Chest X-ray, AP view. Patient: 58 years old, sex M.
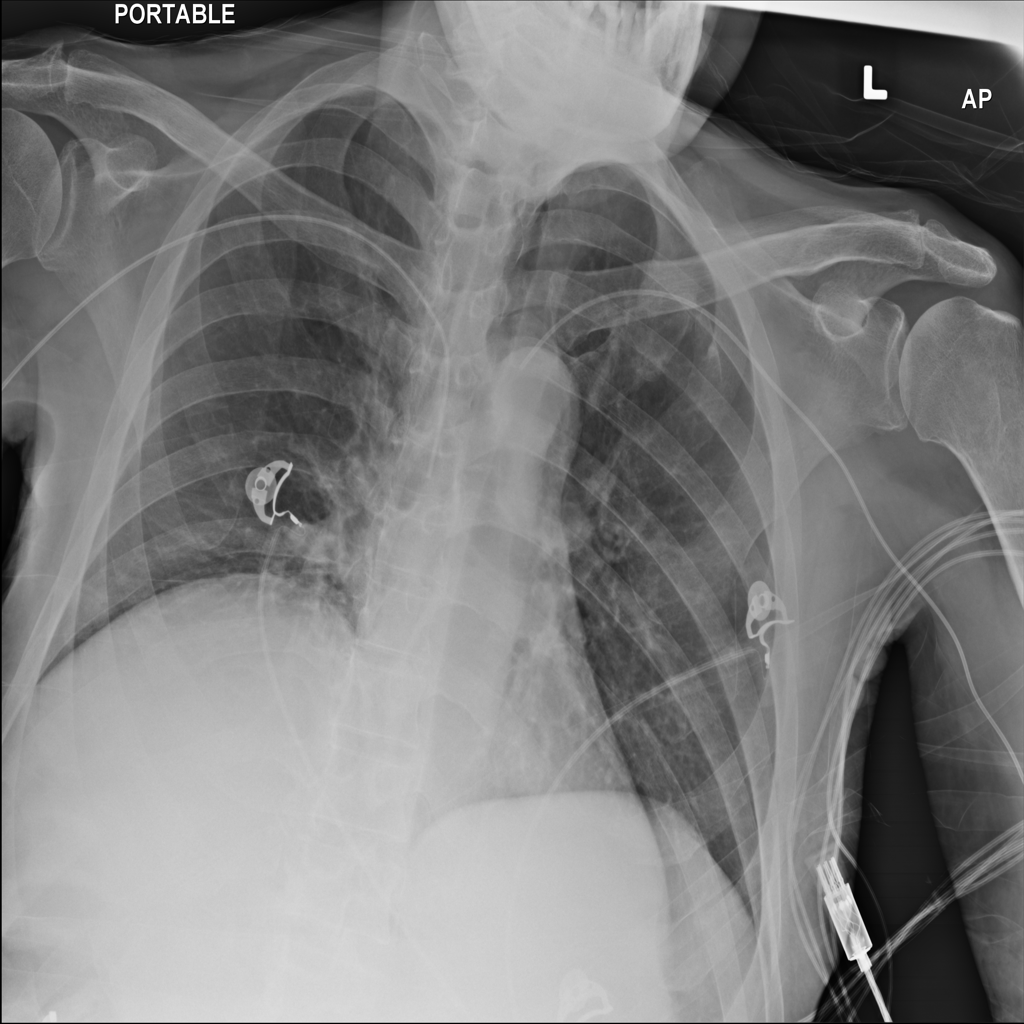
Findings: No Finding